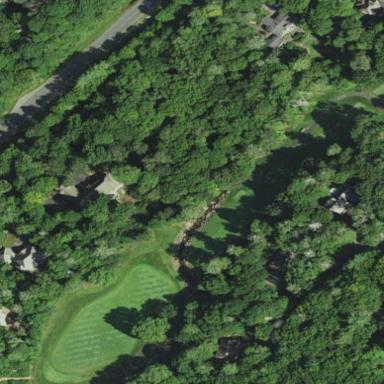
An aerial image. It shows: Rough area in golf course.